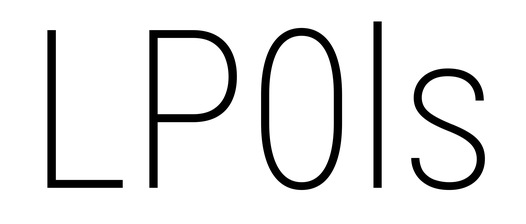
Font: Roboto_Condensed_ExtraLight